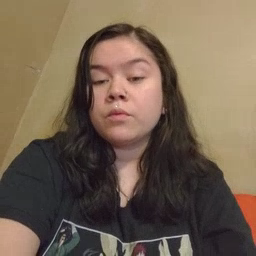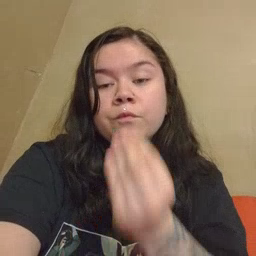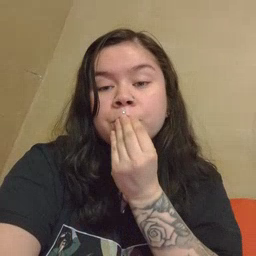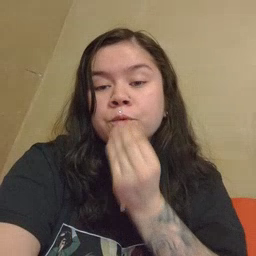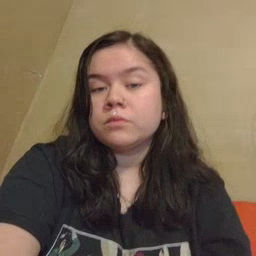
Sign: food